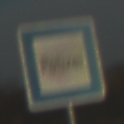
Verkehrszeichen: Polizei
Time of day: SunriseSunset
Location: Outdoor (RoadRail)
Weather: PartlyCloudy
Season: NotSpecified
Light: Natural